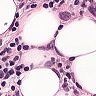
Metastatic tissue present: yes